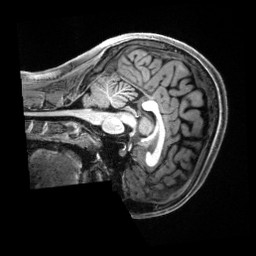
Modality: T1w
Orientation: sagittal
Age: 19
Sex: female
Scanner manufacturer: siemens
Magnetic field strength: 3 T
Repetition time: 2.5 s
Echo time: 0.00222 s